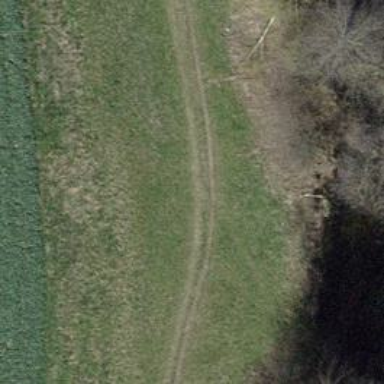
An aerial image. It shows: Path on the ground.